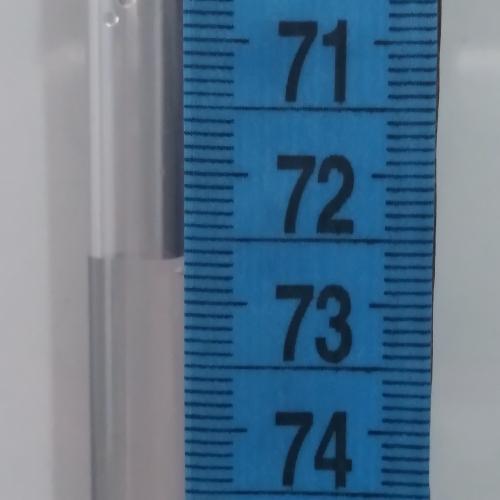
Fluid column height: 72.7 cm